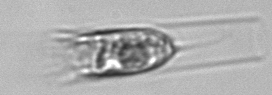
Label: Eutintinnus